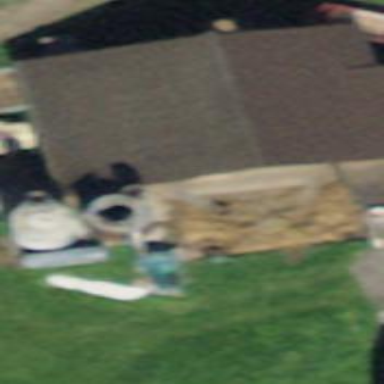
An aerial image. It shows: Rural barn.